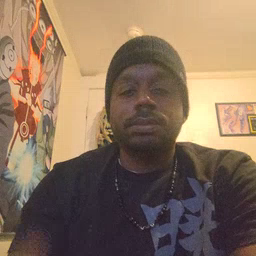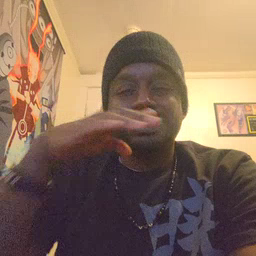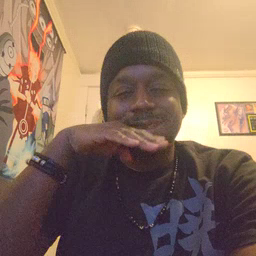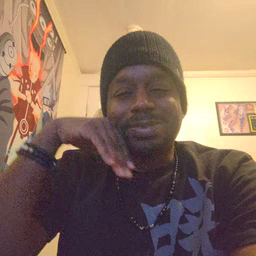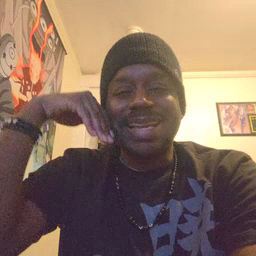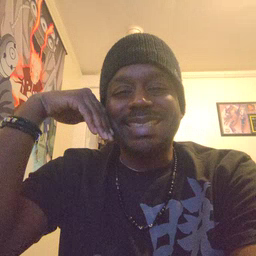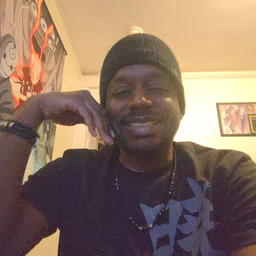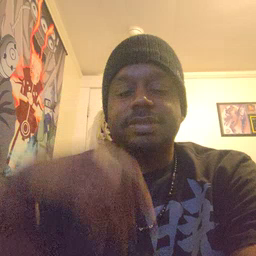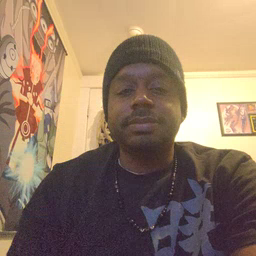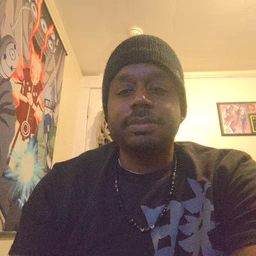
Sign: smile